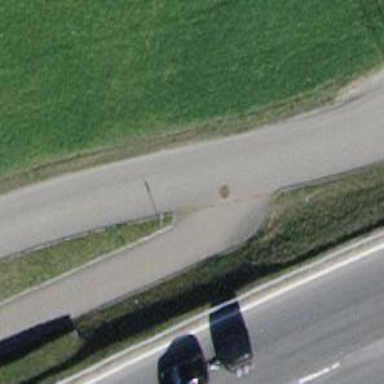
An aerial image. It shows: Asphalt cycleway.